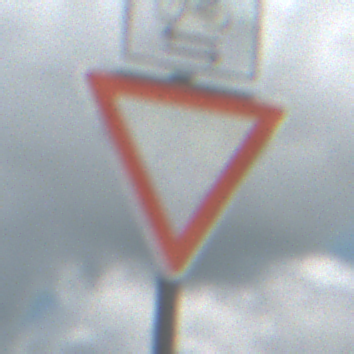
Verkehrszeichen: VorfahrtGewaehren
Zusatzzeichen oben: RichtungsangabeDurchPfeile9
Umgebung: Outdoor, Nature
Tageszeit: Midday
Wetter: PartlyCloudy
Licht: Natural
Jahreszeit: NotSpecified
Kontrast: HighContrast